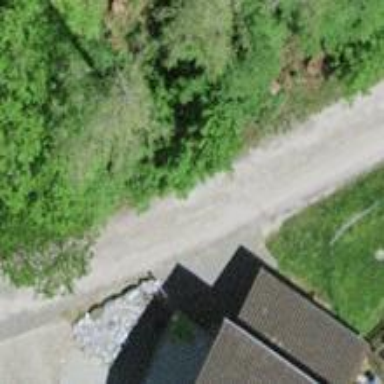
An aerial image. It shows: Residential road with unpaved surface.